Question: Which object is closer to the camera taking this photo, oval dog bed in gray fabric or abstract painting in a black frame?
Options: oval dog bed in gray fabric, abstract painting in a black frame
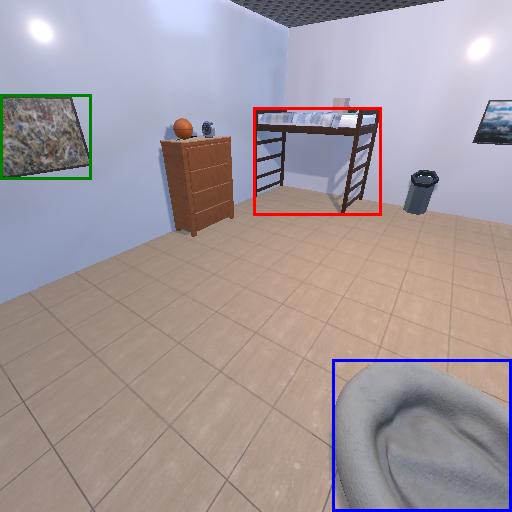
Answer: oval dog bed in gray fabric